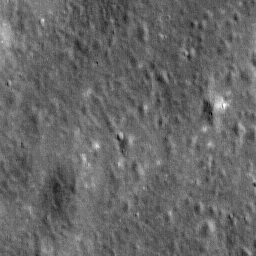
Host type: background_regolith
Lunar coordinates: latitude nan, longitude nan